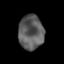
Tissue: prostate
Cell type: T cells
Senescence score: 0.2645
Nuclear area (px): 848
Mean DAPI intensity: 92.593